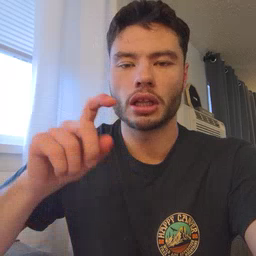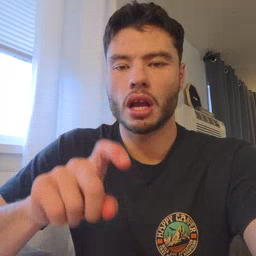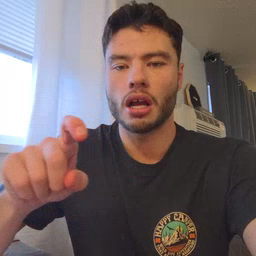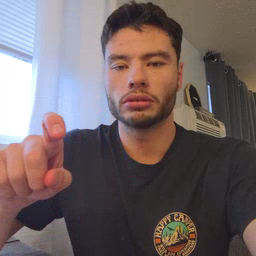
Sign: closet